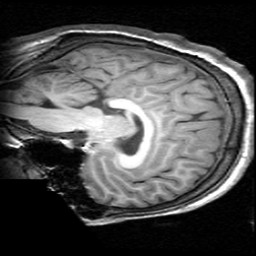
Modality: T1w
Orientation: sagittal
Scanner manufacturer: ge
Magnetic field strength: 3 T
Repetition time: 0.009036 s
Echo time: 0.00184 s